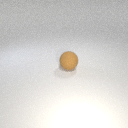
large brown rubber sphere